\RaggedRight % 左对齐

\textbf{变式 5-2.} 如图，在菱形 \(ABCD\) 中，\(O\) 是对角线 \(BD\) 上一点 \((BO > DO)\)，\(OE \perp AB\)，垂足为 \(E\)，以 \(OE\) 为半径的 \(\odot O\) 分别交 \(DC\) 于点 \(H\)，交 \(EO\) 的延长线于点 \(F\)，\(EF\) 与 \(DC\) 交于点 \(G\)。

\vspace{1em} % 与题目间的间距

\noindent
(1) 求证：\(BC\) 是 \(\odot O\) 的切线；

\vspace{0.8em}

\noindent
(2) 若 \(G\) 是 \(OF\) 的中点，\(OG = 2\)，\(DG = 1\)。求 \(AD\) 的长。
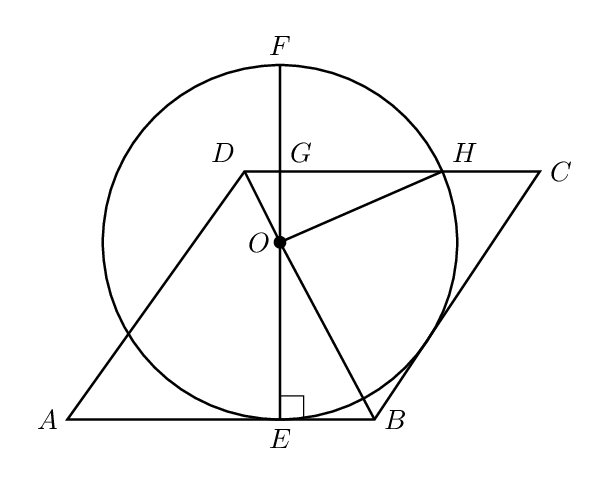
【解答】
\RaggedRight

\noindent
\textbf{【答案】}(1)证明见解析\\
(2)$\boldsymbol{\dfrac{15}{2}}$

\vspace{1em}

\noindent
\textbf{【分析】}

\vspace{1em}

\noindent
\textbf{【详解】}(1) 证明：如图，过点 \(O\) 作 \(OM \perp BC\) 于点 \(M\)，

\vspace{0.5em}
\noindent

\vspace{0.5em}

\noindent
\(\because BD\) 是菱形 \(ABCD\) 的对角线，\\
\(\therefore \angle ABD = \angle CBD\)，\\
\(\because OM \perp BC\)，\(OE \perp AB\)，\\
\(\therefore OE = OM\)，\\
\(\therefore BC\) 是 \(\odot O\) 的切线。

\vspace{1em}

\noindent
(2) 解：如图，过 \(A\) 作 \(AN \perp BD\) 于点 \(N\)，

\vspace{0.5em}
\noindent

\RaggedRight

\noindent
$\because G$ 是 $OF$ 的中点，$OG = 2$，\\
$\therefore OE = OF = 2OG = 4$，\\
$\because$ 四边形 $ABCD$ 是菱形，\\
$\therefore AB \parallel CD$，$AD = AB$，\\
$\because OE \perp AB$，\\
$\therefore OE \perp CD$，即 $OG \perp CD$，\\
$\therefore OD = \sqrt{OG^2 + DG^2} = \sqrt{5}$，\\
$\because AB \parallel CD$，\\
$\therefore \angle OBE = \angle ODG$，$\angle OGD = \angle OEB$，\\
$\therefore \triangle OGD \backsim \triangle OEB$，\\
$\therefore \frac{BE}{OE} = \frac{DG}{OG} = \frac{1}{2}$，\\
$\therefore BE = \frac{1}{2}OE = 2$，\\
$\therefore OB = \sqrt{OE^2 + BE^2} = 2\sqrt{5}$，\\
$\therefore BD = OB + OD = 3\sqrt{5}$，\\
$\because AD = AB$，$AN \perp BD$，\\
$\therefore DN = \frac{3\sqrt{5}}{2}$，\\
$\because \angle ADB = \angle ODH$，$\angle AND = \angle OGD = 90^\circ$，\\
$\therefore \triangle DOG \backsim \triangle DAN$，\\
$\therefore \frac{OD}{AD} = \frac{DG}{DN}$，\\
$\therefore \frac{\sqrt{5}}{AD} = \frac{1}{\frac{3\sqrt{5}}{2}}$，\\
$\therefore AD = \frac{15}{2}$。

\vspace{1em}

\noindent
\textbf{【点睛】} 本题考查了圆的切线判定定理、菱形的性质、相似三角形的判定与性质，角平分线的性质，勾股定理，关键在于熟练掌握证明是圆的切线的方法、菱形的性质以及三角形相似的证明与性质的应用，特别是菱形的性质。
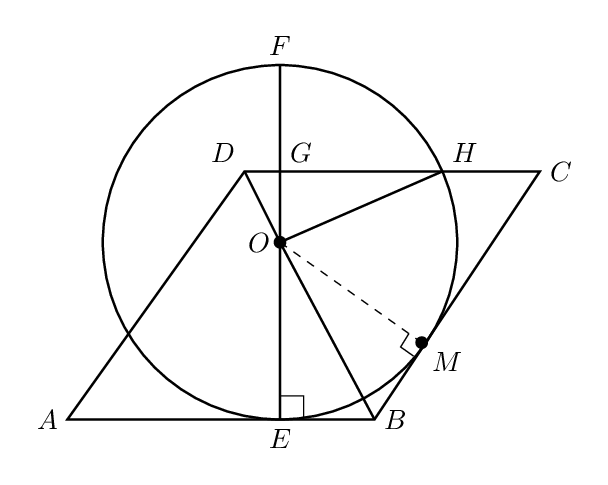
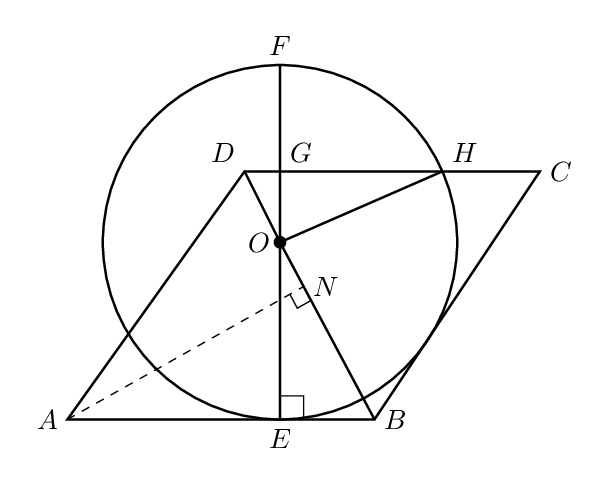